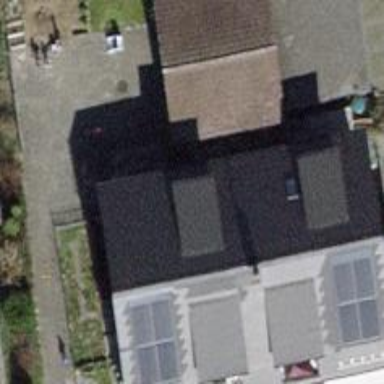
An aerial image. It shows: Building with tile roof.